Question: I'm trying to figure out how to make my code work and look like this:

The question is:
> Create an HTML page with a text input, a button, and container for a Raphael paper object. We will have the user enter a number in the form and click the button, and then draw an nxn grid of squares.
If the user enters 8 in the text input and clicks the button, you should draw eight rows and columns of little squares. To do this, you will need two for loops nested inside each other like this:*
'''
for ( row=1; ... ) {
for ( col=1; ... ) {
...
}
}
'''
> In the (inner-most) loop body, draw a little square on the paper with an x and y value calculated from the loop counters so the squares end up in a grid pattern.
This is my code:
'''
x = 0
y = 0
grid = function() {
entered_text = $('#howmany').val();
for (row = entered_text; row <= 15; row += 1){
for (col = entered_text; col <= 15; col += 1) {
r = paper.rect(x, y, 20, 20);
x = r * col
}
y = r + row;
}
}
setup = function() {
paper = Raphael('svg', 400, 400)
jQuery('#start').click(grid)
}
jQuery(document).ready(setup)
'''
'''
<!DOCTYPE html>
<html lang="en">
<head>
<meta charset="UTF-8" />
<script src="http://cmpt165.csil.sfu.ca/js/jquery-3.1.1.js"></script>
<script src="http://cmpt165.csil.sfu.ca/js/raphael-2.1.4.js"></script>
<script src="logic.js"></script>
<title>Exercise 11</title>
</head>
<body>
<h1>Exercise 11</h1>
<div class="gridsize">Grid Size:
<input type="text" id="howmany" />
<button id="start">Go</button></div>
<div id="svg"></div>
</body>
</html>
'''
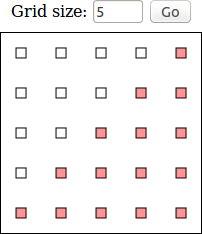
Answer: You're close, you were just multiplying the 'r' value, a non number, by 'col', which will return 'NaN', which isn't good. Then I also converted 'entered_text' to a number and modified the 'for' loop. So I went ahead and updated it. If you want padding, simply increase all '20' to '25'.
'''
x = 0
y = 0
grid = function() {
entered_text = Number($('#howmany').val());
for (row = 0; row < entered_text; row += 1){
for (col = 0; col < entered_text; col += 1) {
paper.rect(20 * col, 20 * row, 20, 20);
}
}
}
setup = function() {
paper = Raphael('svg', 400, 400)
jQuery('#start').click(grid)
}
jQuery(document).ready(setup)
'''
'''
<!DOCTYPE html>
<html lang="en">
<head>
<meta charset="UTF-8" />
<script src="http://cmpt165.csil.sfu.ca/js/jquery-3.1.1.js"></script>
<script src="http://cmpt165.csil.sfu.ca/js/raphael-2.1.4.js"></script>
<script src="logic.js"></script>
<title>Exercise 11</title>
</head>
<body>
<h1>Exercise 11</h1>
<div class="gridsize">Grid Size:
<input type="text" id="howmany" />
<button id="start">Go</button></div>
<div id="svg"></div>
</body>
</html>
'''